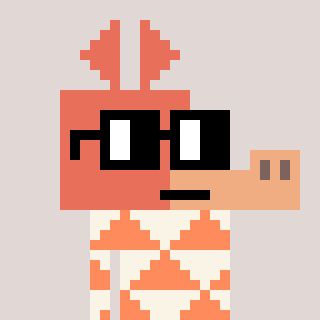
a pixel art character with square black glasses, a aardvark-shaped head and a peachy-colored body on a warm background